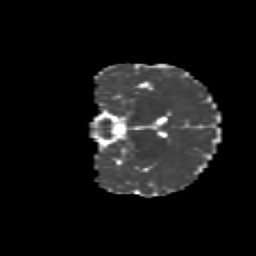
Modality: MD
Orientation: coronal
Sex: male
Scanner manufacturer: siemens
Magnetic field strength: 3 T
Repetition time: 5 s
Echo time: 0.071 s